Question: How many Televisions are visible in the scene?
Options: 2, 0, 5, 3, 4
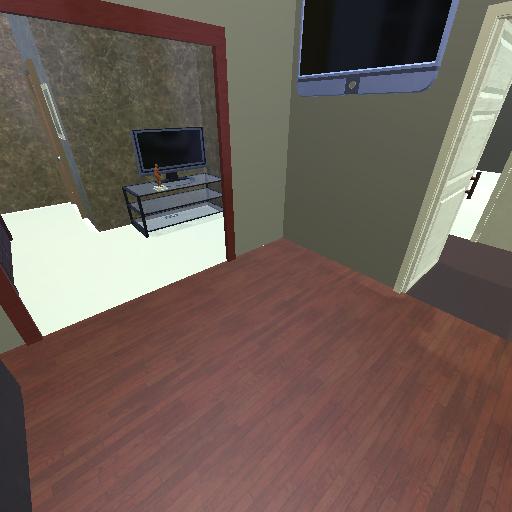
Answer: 2